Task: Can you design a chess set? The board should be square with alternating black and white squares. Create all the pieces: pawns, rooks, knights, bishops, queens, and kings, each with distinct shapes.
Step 793:
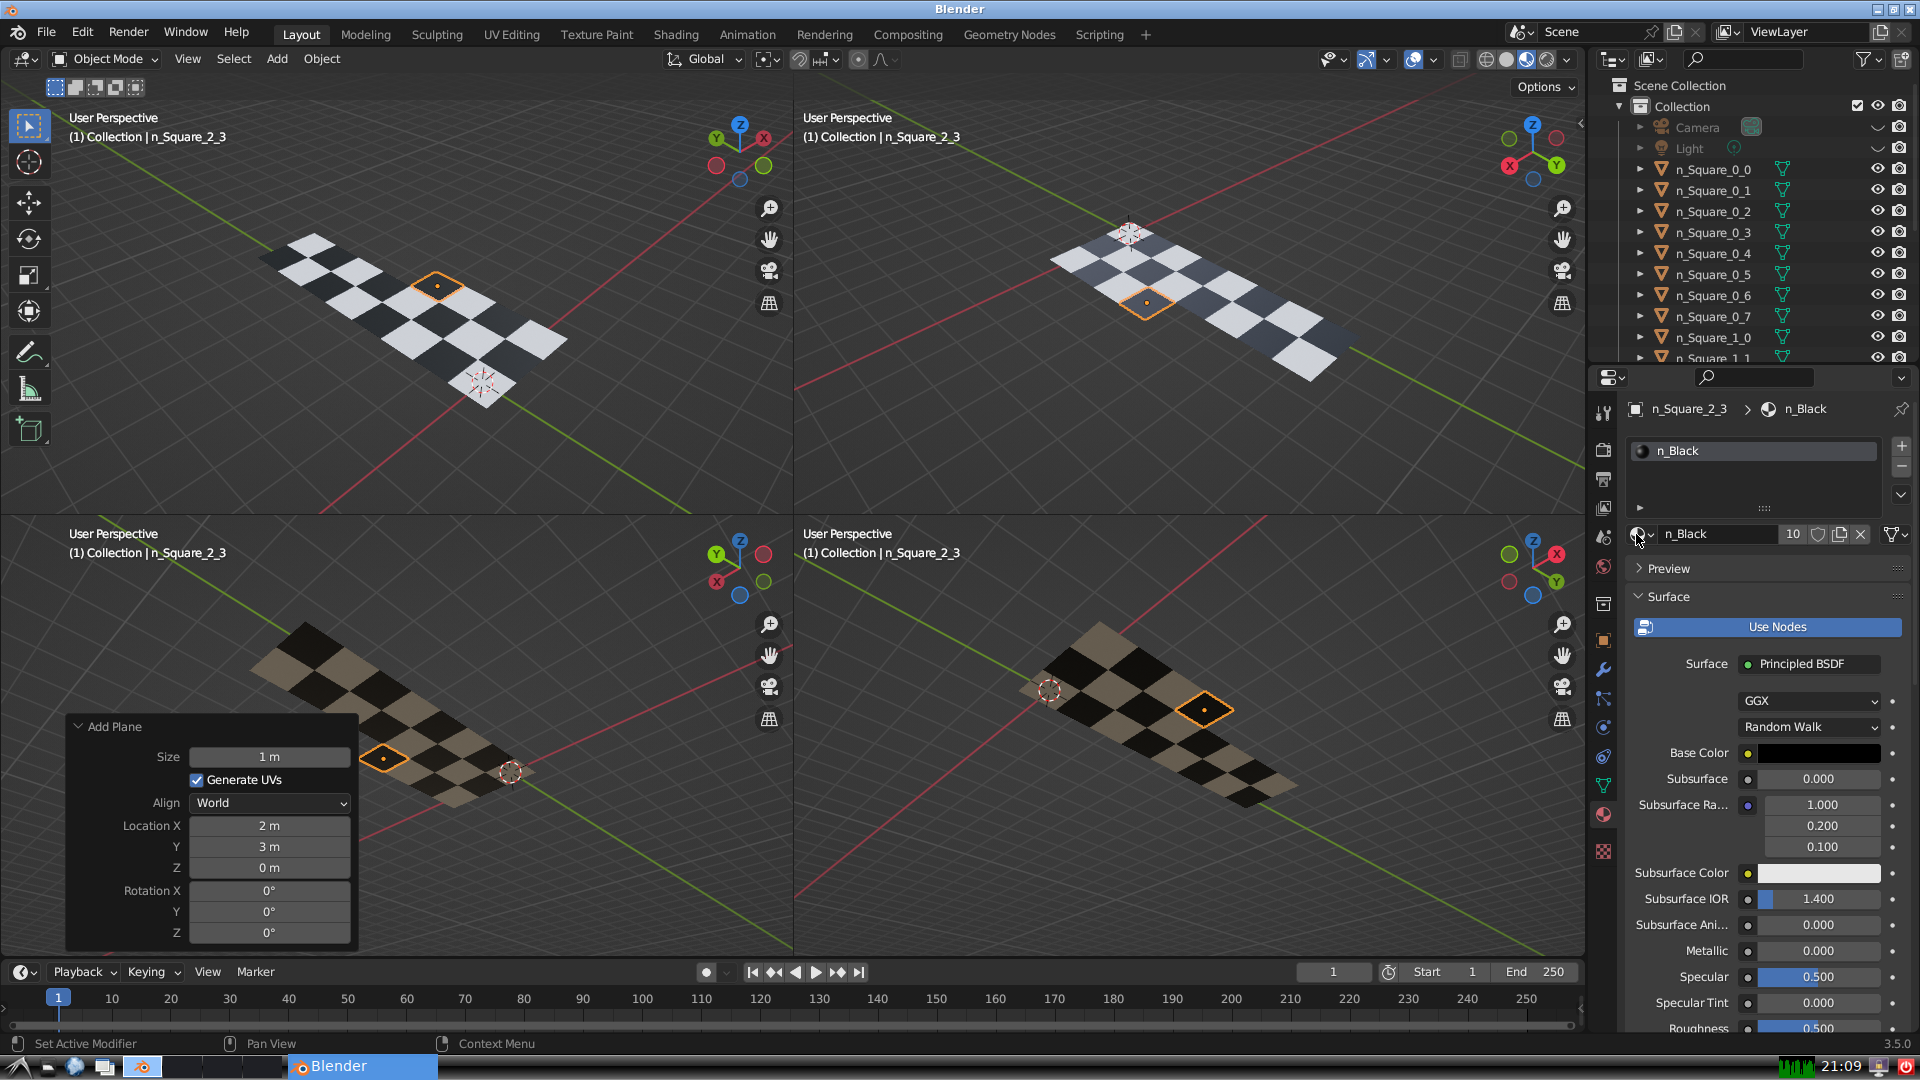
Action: {"mouse_move": [278, 58]}